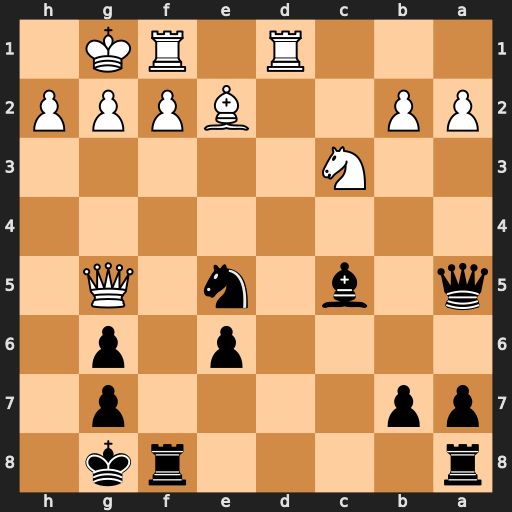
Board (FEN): r4rk1/pp4p1/4p1p1/q1b1n1Q1/8/2N5/PP2BPPP/3R1RK1
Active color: b
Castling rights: -
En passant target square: -
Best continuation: Nf3+ Bxf3 Bxf2+ Rxf2 Qxg5